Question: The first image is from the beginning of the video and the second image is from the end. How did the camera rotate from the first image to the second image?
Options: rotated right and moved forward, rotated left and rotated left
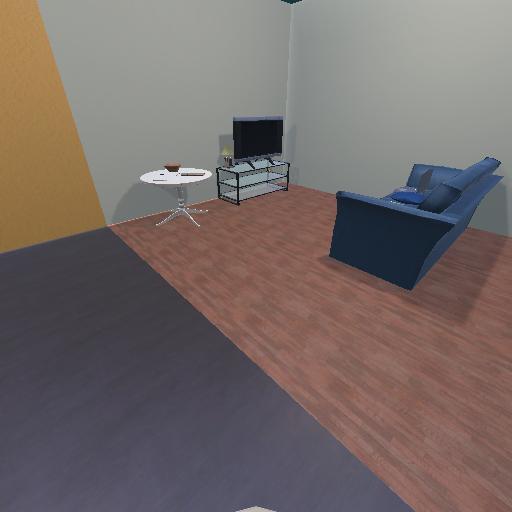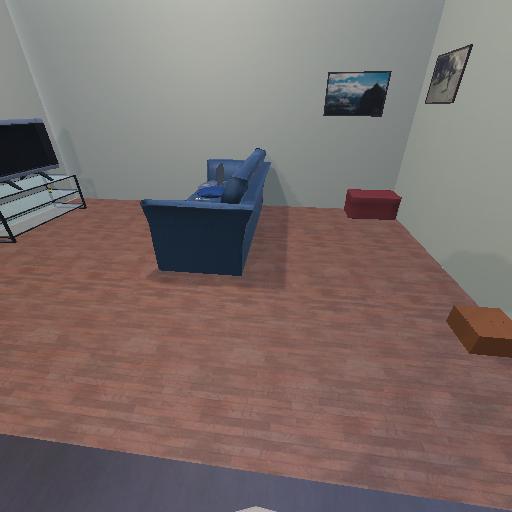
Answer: rotated right and moved forward